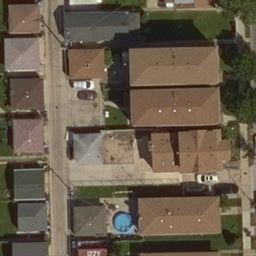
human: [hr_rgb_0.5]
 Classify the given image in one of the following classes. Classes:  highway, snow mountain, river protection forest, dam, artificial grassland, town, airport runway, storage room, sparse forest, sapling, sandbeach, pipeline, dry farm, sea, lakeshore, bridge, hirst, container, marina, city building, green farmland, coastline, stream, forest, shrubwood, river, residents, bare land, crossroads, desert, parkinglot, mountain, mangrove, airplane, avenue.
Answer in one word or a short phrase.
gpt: residents